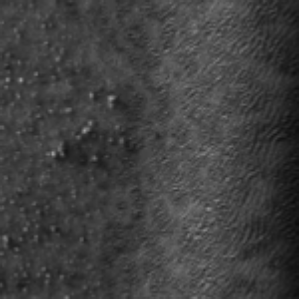
Label: frost